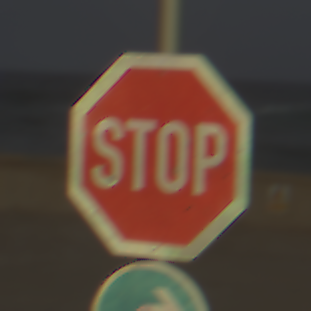
Verkehrszeichen: Stop
Zusatzzeichen unten: VorgeschriebeneFahrtrichtungRechts
Umgebung: Outdoor, Suburban
Tageszeit: MorningAfternoon
Wetter: PartlyCloudy
Licht: Natural
Jahreszeit: NotSpecified
Kontrast: HighContrast